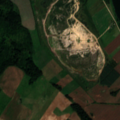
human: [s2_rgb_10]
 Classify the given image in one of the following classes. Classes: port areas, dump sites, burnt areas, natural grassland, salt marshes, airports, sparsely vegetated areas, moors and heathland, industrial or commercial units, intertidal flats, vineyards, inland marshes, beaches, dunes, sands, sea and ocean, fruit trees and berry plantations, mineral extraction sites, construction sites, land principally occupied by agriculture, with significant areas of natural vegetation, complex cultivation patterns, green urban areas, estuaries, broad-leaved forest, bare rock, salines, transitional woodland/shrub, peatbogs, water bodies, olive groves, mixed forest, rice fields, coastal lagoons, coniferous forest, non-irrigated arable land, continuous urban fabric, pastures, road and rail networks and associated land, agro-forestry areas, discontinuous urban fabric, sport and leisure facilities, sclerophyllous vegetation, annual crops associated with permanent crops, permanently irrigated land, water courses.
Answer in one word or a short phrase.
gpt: mineral extraction sites, non-irrigated arable land, pastures, complex cultivation patterns, land principally occupied by agriculture, with significant areas of natural vegetation, coniferous forest, mixed forest, water courses